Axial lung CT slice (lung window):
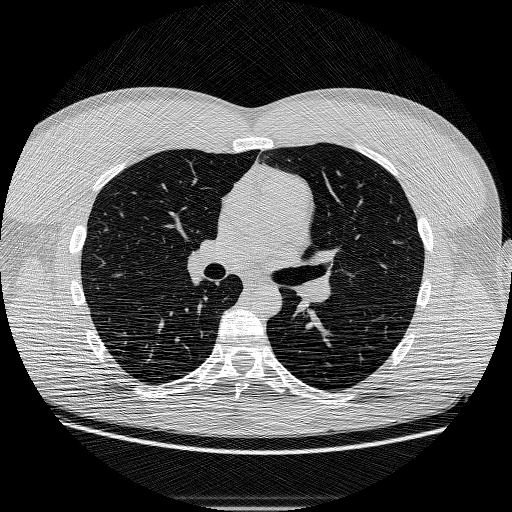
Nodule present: no